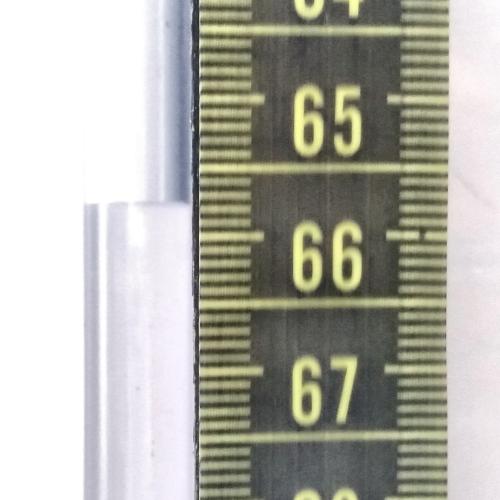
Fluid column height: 65.8 cm